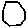
Label: hexagon